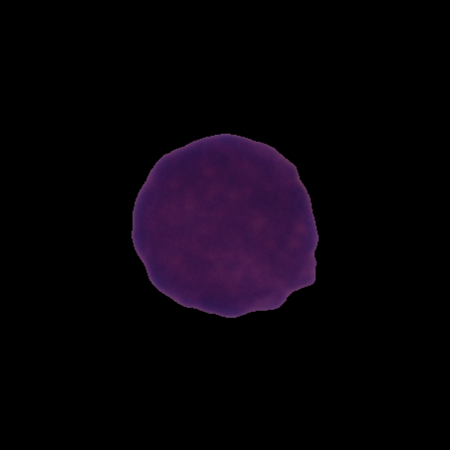
Label: healthy